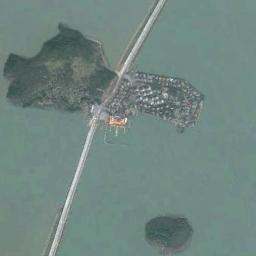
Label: island